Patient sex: M
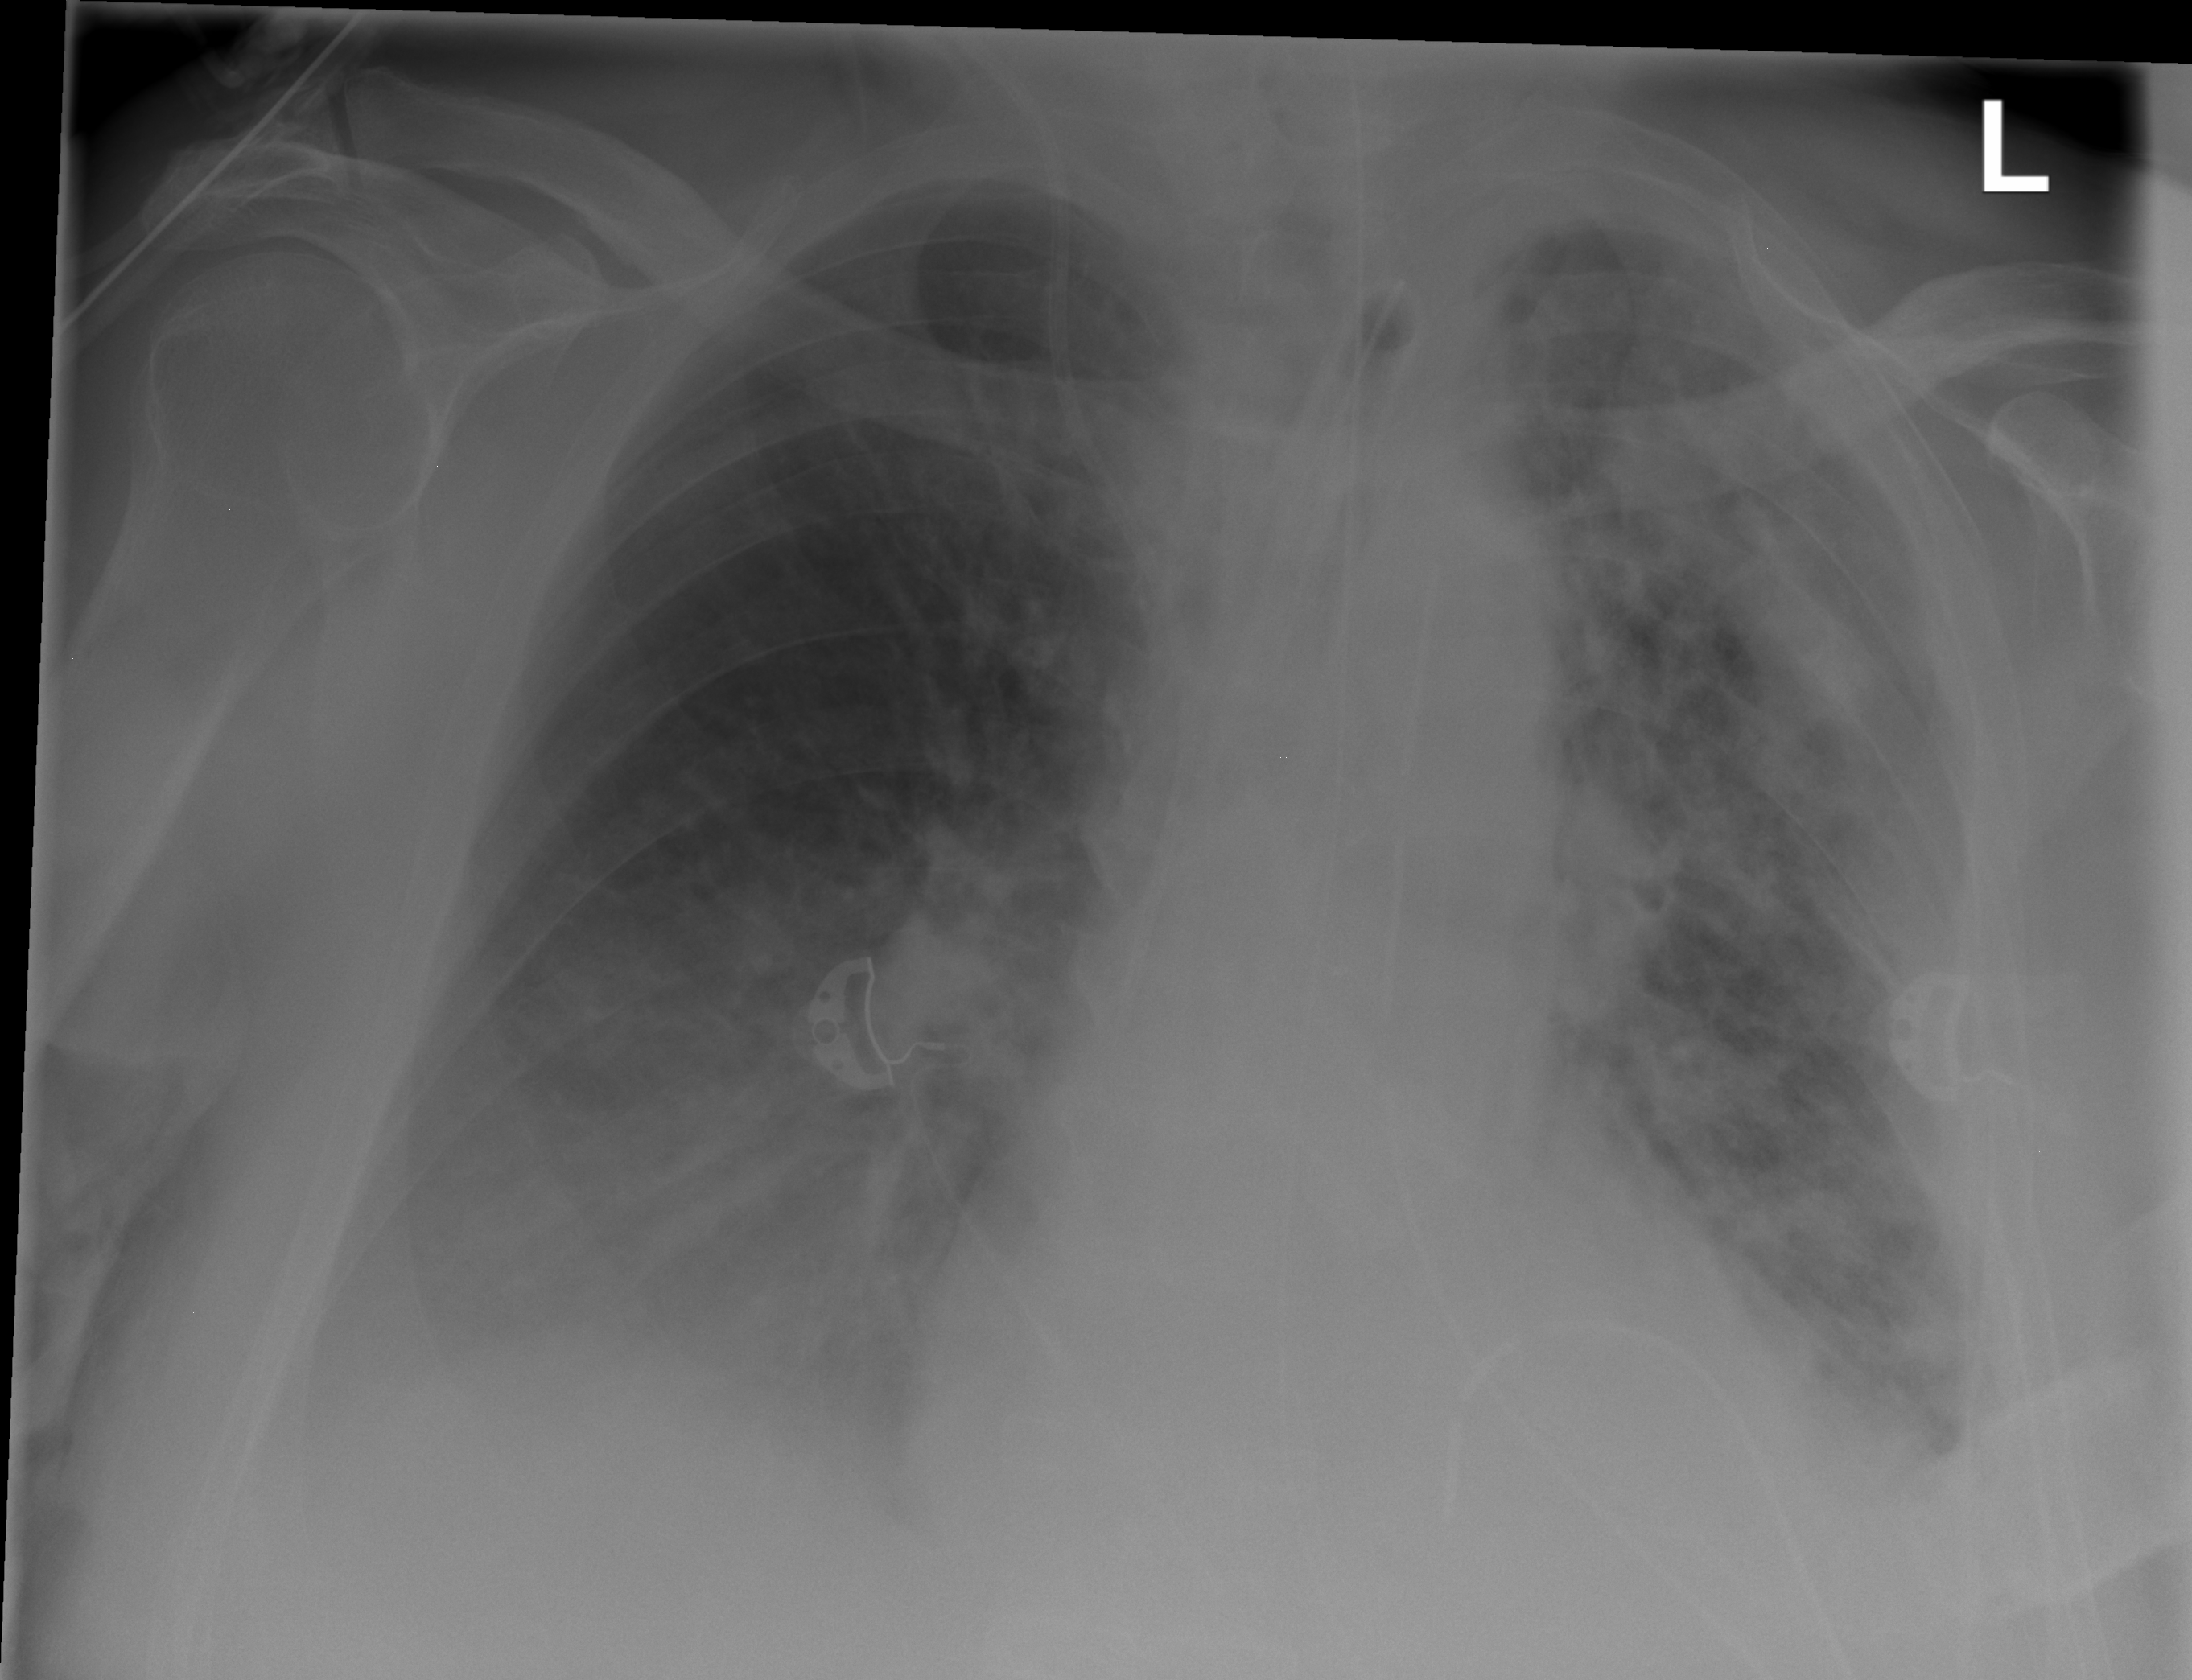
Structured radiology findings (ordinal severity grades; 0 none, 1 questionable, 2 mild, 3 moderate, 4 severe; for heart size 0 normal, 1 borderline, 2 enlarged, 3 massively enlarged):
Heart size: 1
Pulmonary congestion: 2
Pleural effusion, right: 2
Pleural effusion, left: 3
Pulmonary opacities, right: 2
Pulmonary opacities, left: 2
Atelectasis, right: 2
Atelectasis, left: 3